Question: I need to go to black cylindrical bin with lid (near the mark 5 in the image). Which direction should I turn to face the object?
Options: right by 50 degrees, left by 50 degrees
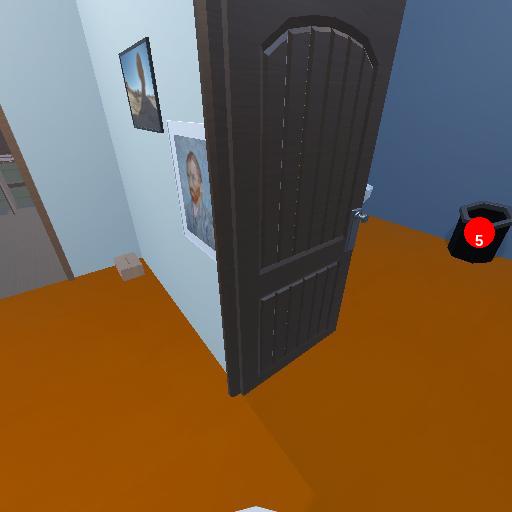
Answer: right by 50 degrees